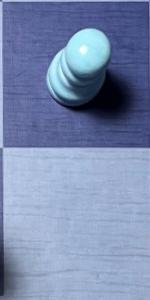
Label: Empty